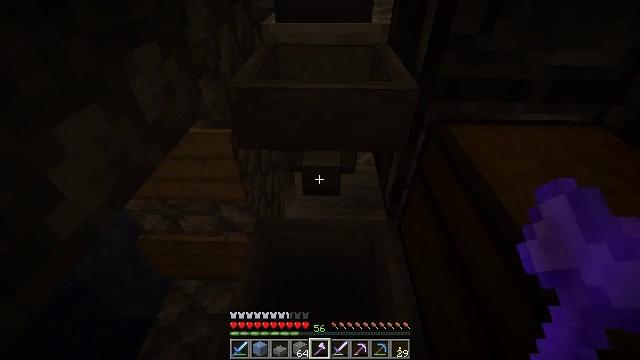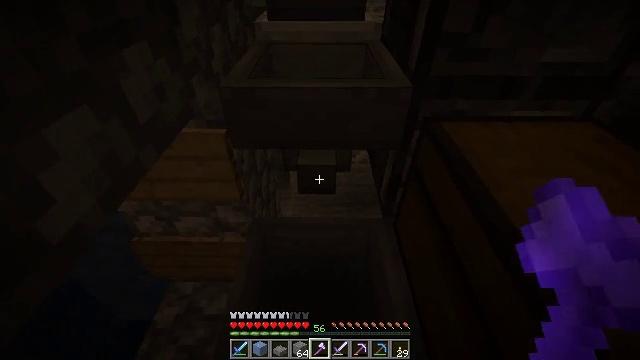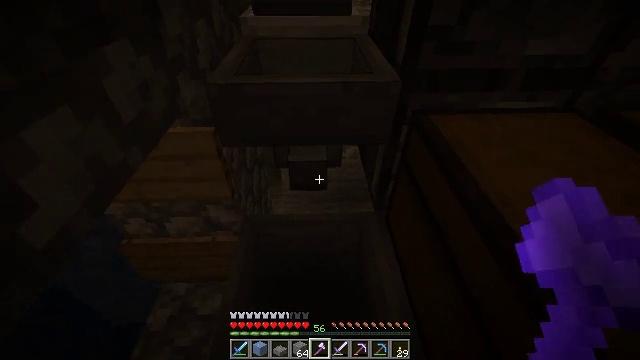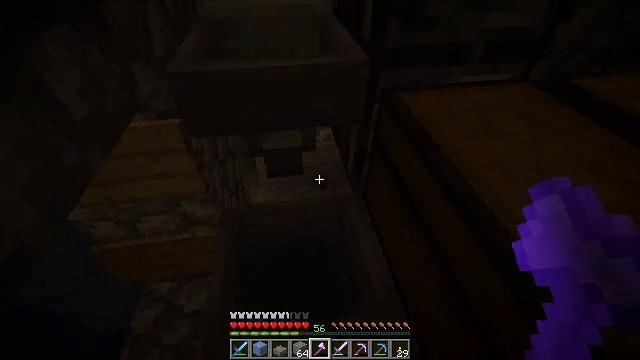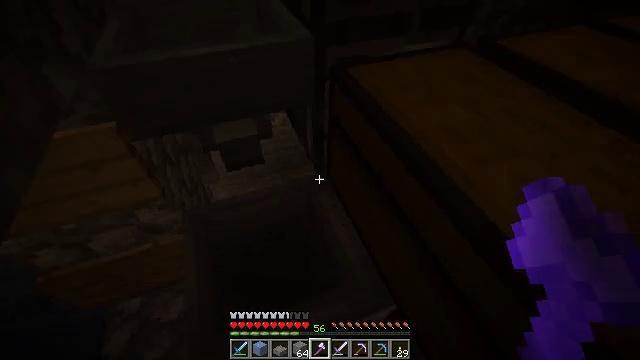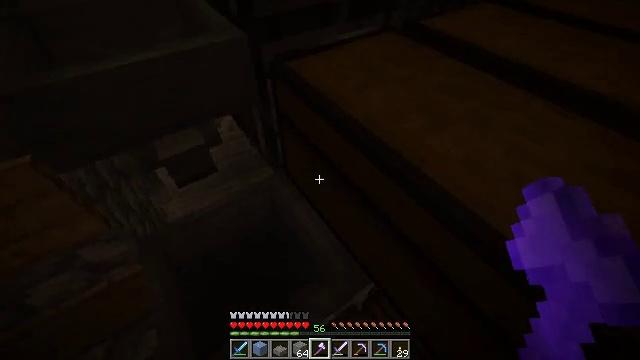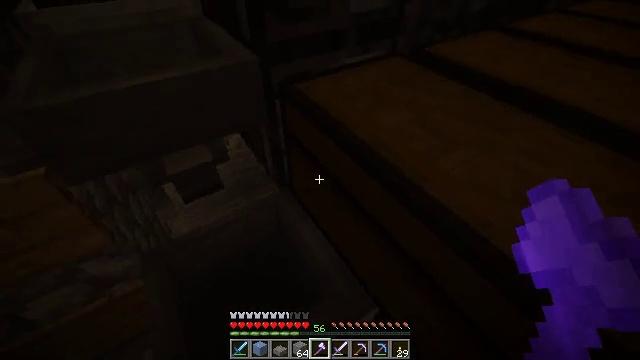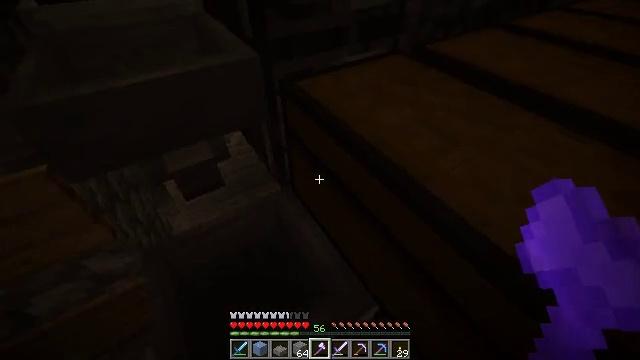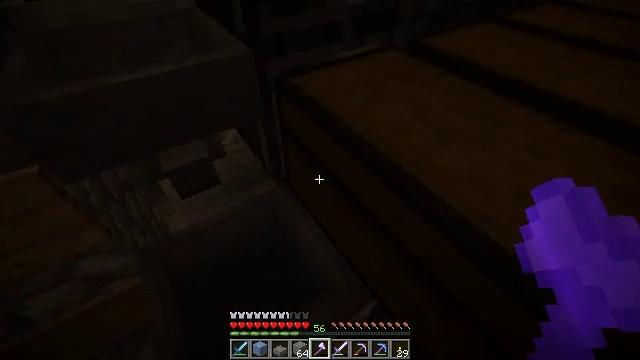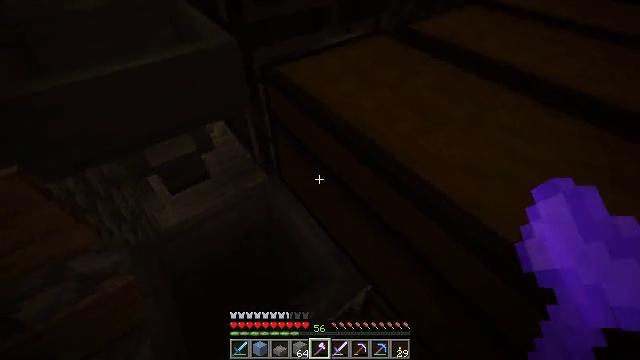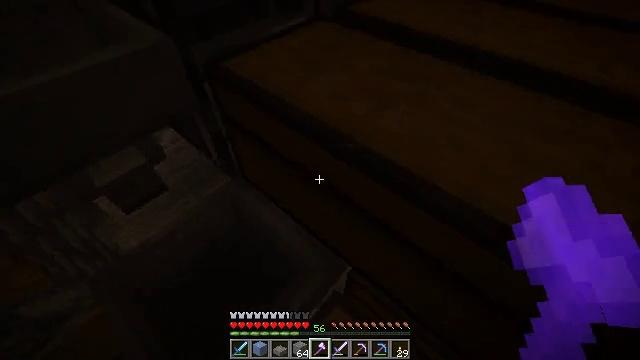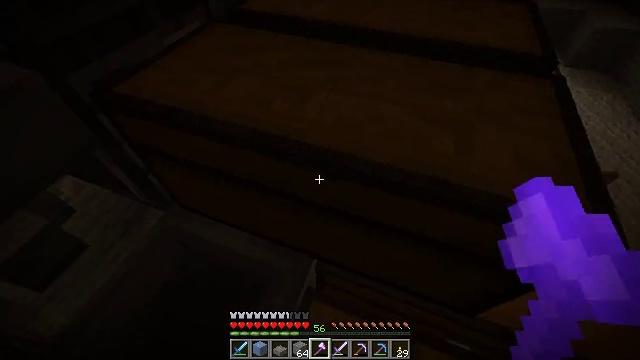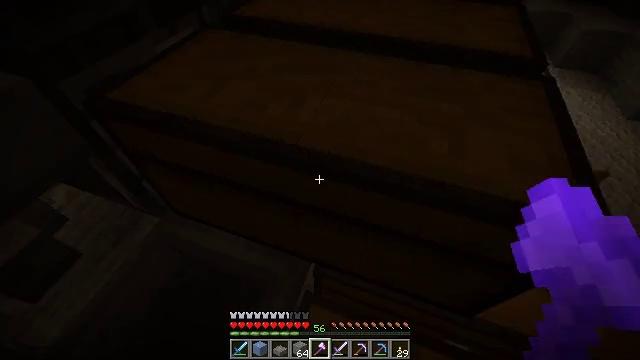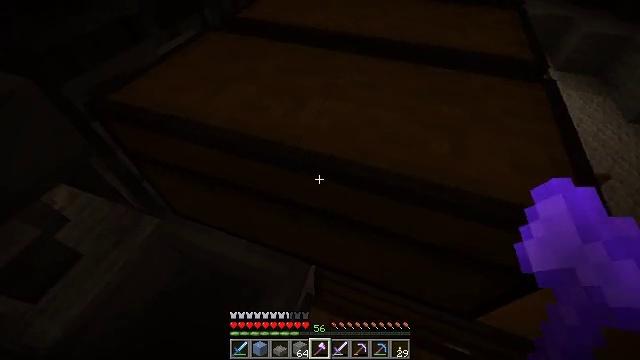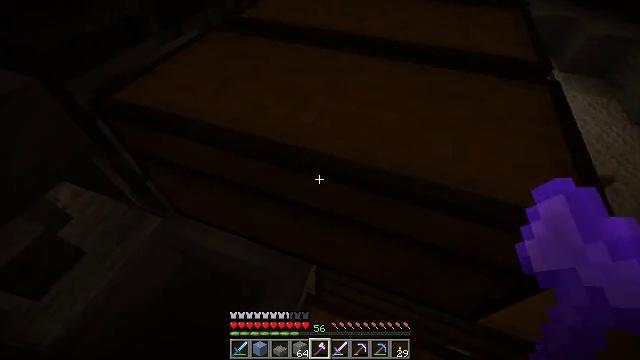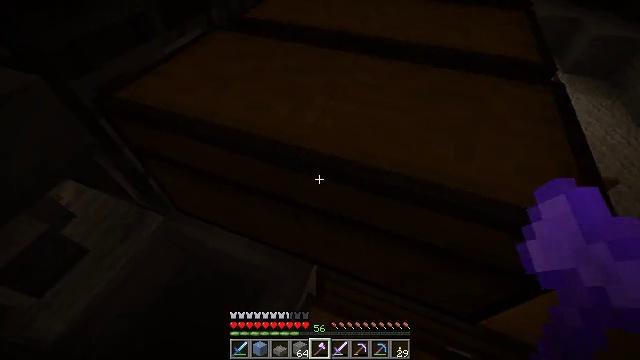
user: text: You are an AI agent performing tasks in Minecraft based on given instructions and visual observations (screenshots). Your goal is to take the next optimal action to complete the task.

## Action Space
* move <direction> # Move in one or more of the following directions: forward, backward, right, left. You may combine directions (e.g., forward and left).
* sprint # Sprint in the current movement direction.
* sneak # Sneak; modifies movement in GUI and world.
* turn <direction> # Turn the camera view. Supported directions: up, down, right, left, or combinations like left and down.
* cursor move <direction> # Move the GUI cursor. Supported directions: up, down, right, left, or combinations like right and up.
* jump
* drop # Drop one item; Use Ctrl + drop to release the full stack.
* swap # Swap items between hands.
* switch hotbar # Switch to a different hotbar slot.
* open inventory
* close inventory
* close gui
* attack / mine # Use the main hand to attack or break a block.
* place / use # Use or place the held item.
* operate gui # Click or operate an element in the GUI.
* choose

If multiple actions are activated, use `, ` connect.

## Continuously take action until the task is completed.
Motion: motion action
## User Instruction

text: Collect the hopper by mining it.
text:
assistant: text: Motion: turn right
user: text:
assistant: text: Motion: turn right
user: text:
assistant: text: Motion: turn right and down
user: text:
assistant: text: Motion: turn right and down
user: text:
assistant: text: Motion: turn right and down
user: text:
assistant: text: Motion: turn left and up
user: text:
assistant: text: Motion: no_op
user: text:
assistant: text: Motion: turn right
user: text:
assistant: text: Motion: turn right and down
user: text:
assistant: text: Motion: turn right and down
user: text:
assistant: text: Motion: turn right
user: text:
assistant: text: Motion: turn right
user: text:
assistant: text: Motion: no_op
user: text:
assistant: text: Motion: no_op
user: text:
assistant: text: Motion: no_op
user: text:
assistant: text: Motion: no_op
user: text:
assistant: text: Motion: turn left and up
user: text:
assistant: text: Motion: turn left and up
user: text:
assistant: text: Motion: turn left and up
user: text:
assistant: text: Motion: move forward and move left
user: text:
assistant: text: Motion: move forward and move left
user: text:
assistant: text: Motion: move forward and move left
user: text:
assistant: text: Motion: turn right
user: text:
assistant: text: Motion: turn right and down
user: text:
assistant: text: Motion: turn right
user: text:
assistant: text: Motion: no_op
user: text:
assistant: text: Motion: turn left
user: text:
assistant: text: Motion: turn left
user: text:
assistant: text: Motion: turn left, jump
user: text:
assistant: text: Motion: move forward and move left, turn left, jump